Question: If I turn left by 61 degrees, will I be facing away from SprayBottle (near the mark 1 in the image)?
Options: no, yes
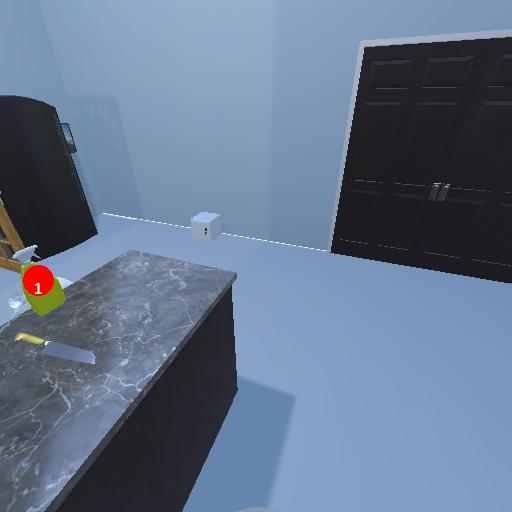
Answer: no